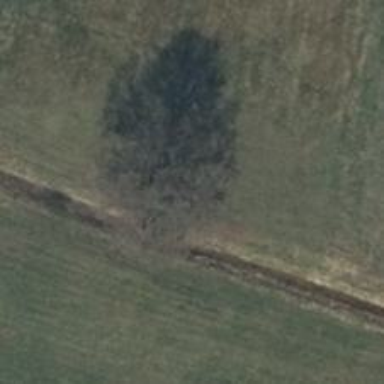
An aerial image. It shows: Deciduous tree with broadleaved leaves.